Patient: sex M, age 31
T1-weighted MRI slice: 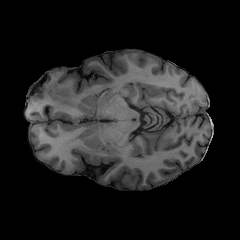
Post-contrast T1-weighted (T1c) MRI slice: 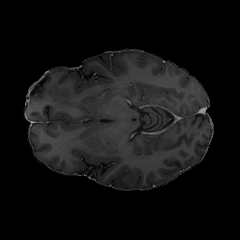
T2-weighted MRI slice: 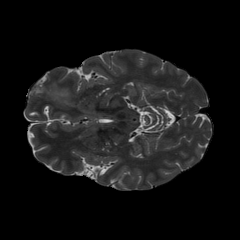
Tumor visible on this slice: yes
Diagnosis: Astrocytoma, IDH-mutant
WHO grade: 2